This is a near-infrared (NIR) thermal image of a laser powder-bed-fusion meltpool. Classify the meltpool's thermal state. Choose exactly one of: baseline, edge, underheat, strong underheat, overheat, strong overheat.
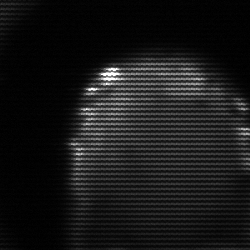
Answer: edge